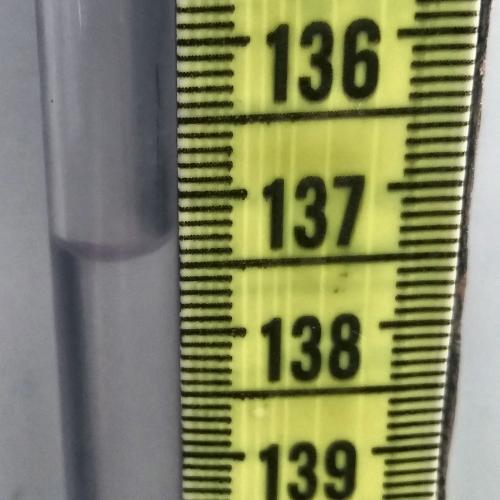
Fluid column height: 137.3 cm